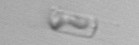
Label: Skeletonema